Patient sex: M
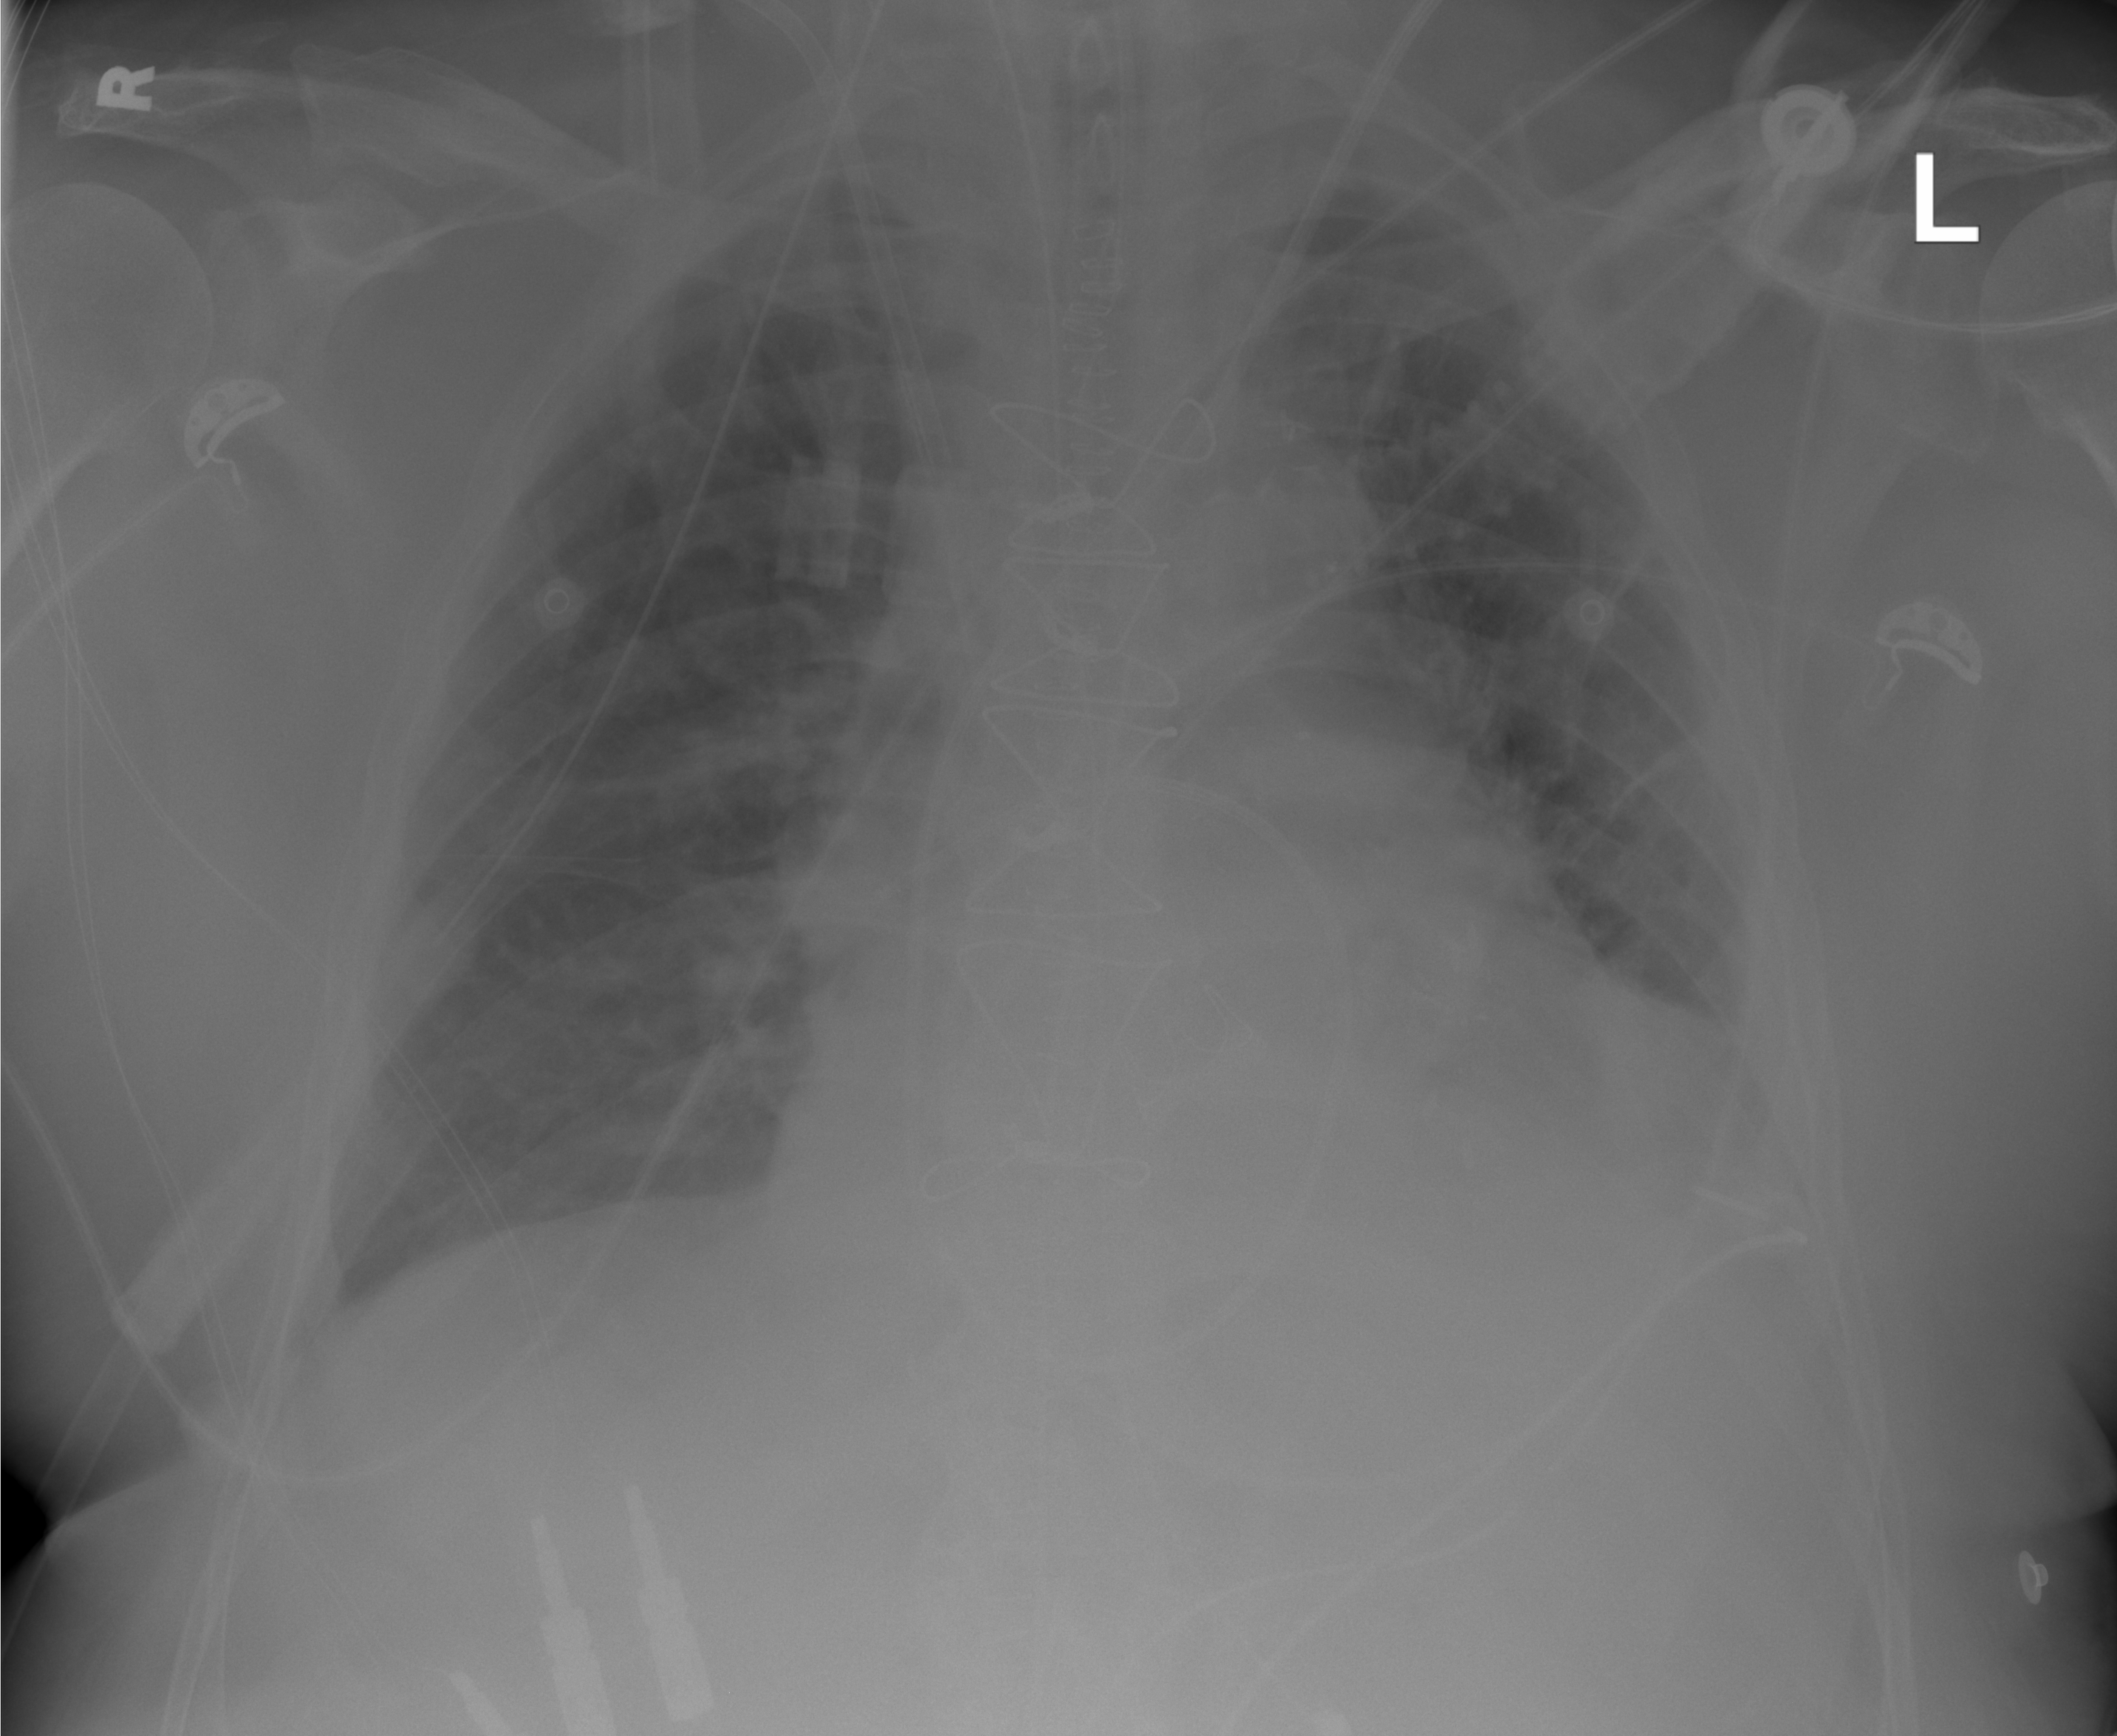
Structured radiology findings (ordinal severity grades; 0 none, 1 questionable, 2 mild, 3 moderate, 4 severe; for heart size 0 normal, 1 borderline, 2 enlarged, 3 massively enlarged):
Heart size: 2
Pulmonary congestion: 0
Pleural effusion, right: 0
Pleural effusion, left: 1
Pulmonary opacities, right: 0
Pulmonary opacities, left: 0
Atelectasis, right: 0
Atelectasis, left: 1